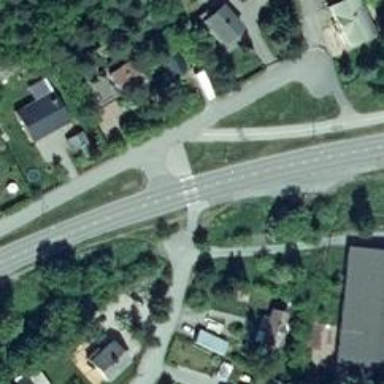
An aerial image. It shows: Marked crossing on asphalt cycleway.